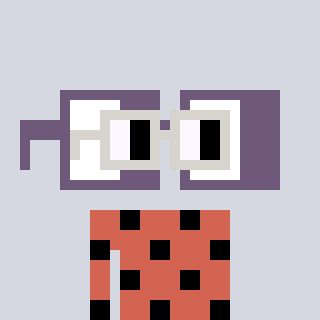
a pixel art character with square light gray glasses, a glasses-shaped head and a peachy-colored body on a cool background